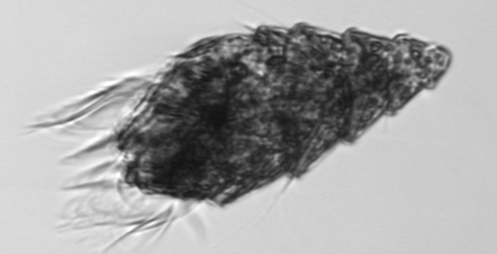
Label: Laboea_strobila